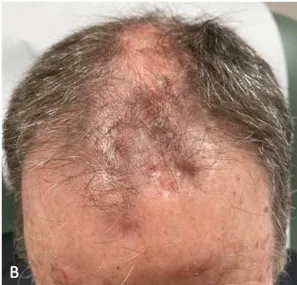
(B) Regression of the in-transit metastases after a 12-week course of combination treatment with pembrolizumab and DPCP.
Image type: medical_photograph (skin_photograph)